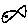
Label: fish